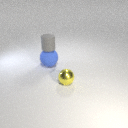
small yellow metal sphere to the right of large blue rubber sphere